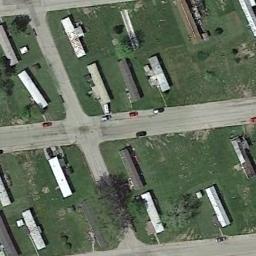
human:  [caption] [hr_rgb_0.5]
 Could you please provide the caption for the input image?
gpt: There are many buildings of different shapes and sizes in the mobile home parks .

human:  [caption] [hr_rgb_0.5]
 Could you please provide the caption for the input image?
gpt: The roofs of mobile homes in this area are either black or white .

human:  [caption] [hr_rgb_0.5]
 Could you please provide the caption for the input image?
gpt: The mobile home park is on the grass next to the road .

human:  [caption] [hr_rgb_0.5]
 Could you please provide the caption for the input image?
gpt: There are some buildings on green lawns on the mobile home park .

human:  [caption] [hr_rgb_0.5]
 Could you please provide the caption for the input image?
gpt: The mobile home park has some mobile homes on the grass and some roads go through the mobile home park .